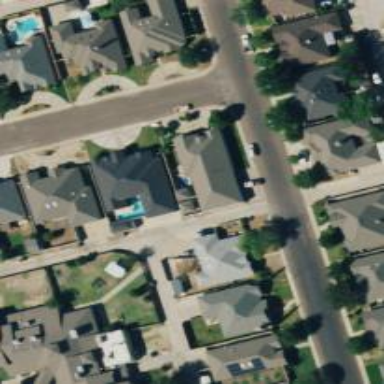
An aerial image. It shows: Alley classified as service road.